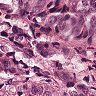
Metastatic tissue present: yes